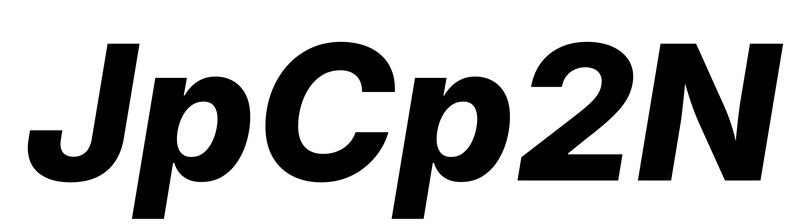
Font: Inter-Italic_ExtraBold_Italic